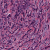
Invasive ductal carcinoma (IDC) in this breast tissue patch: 1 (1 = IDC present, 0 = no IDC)